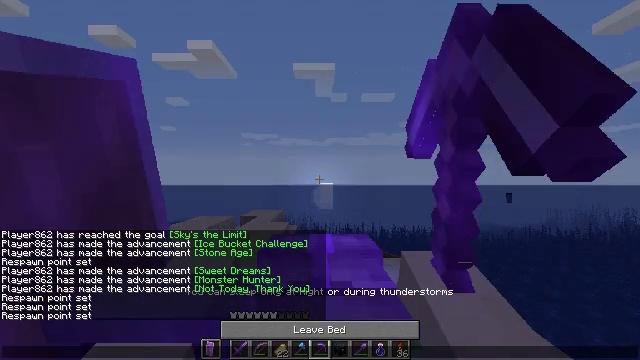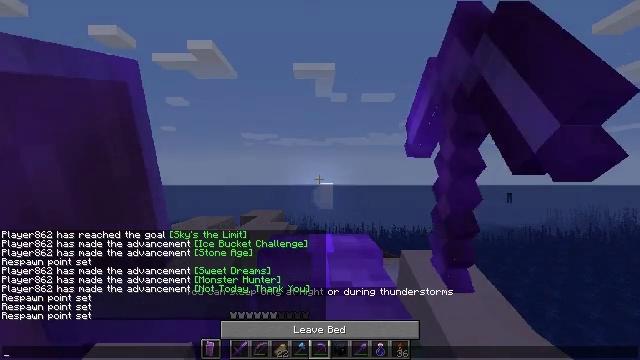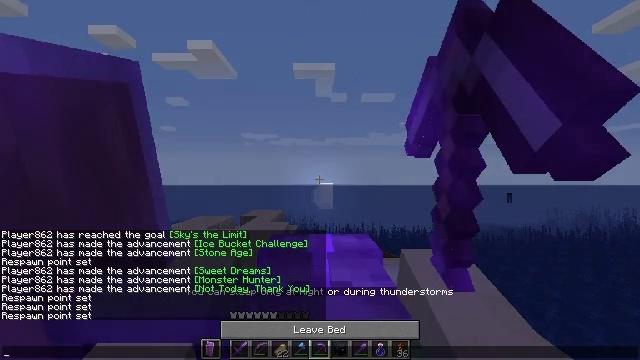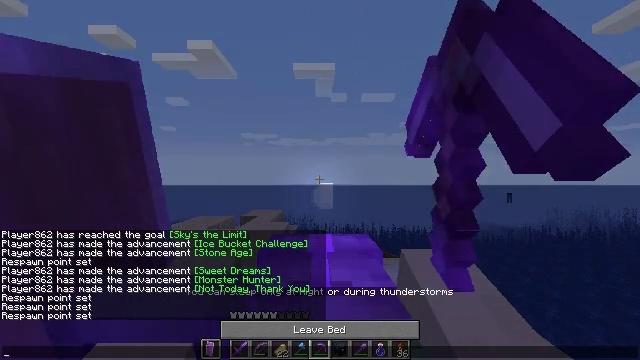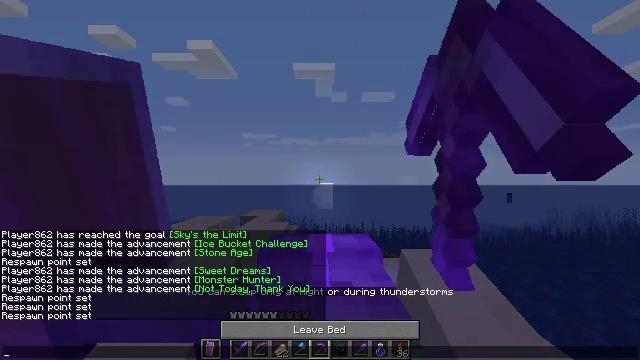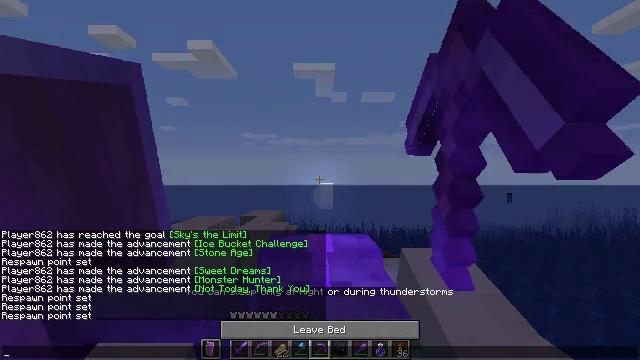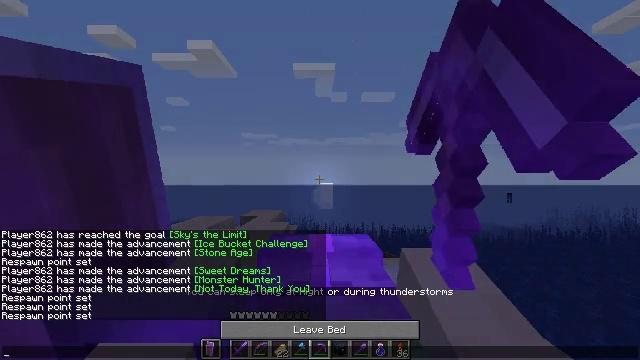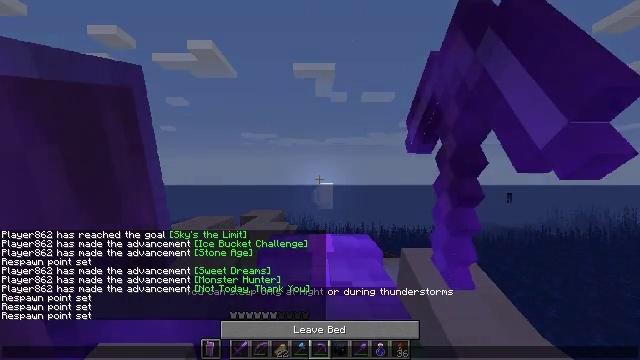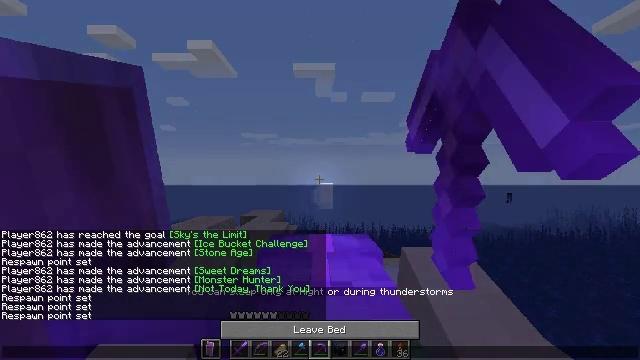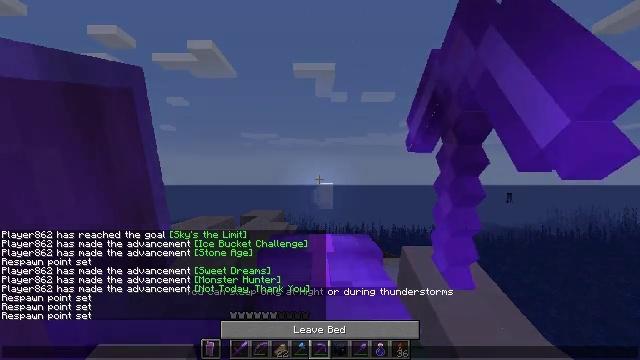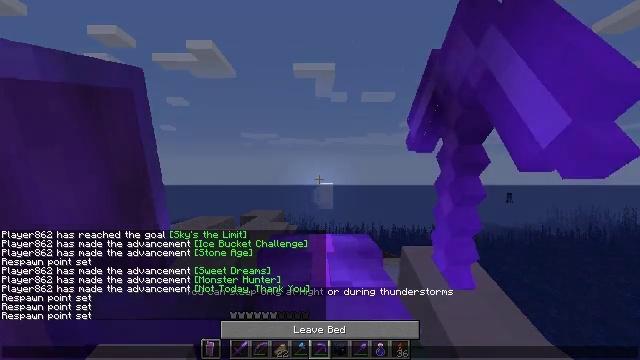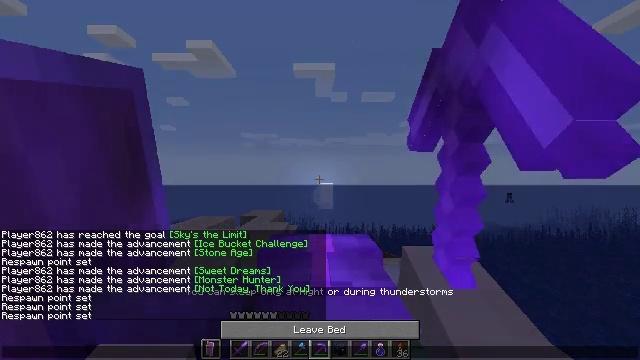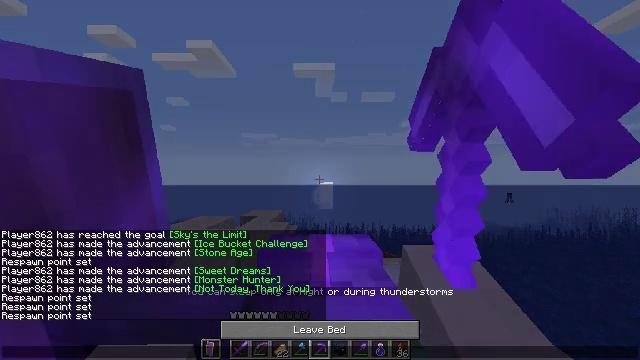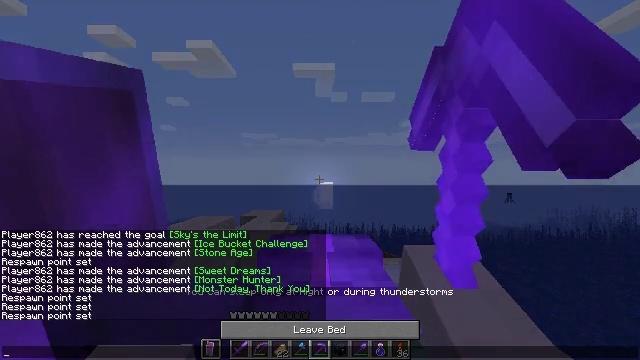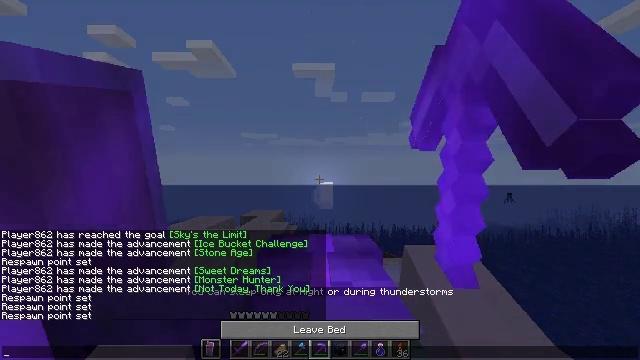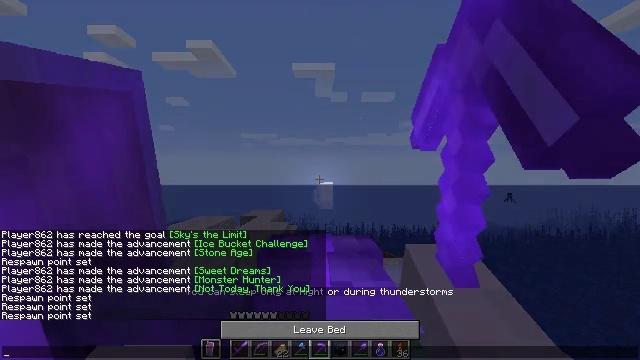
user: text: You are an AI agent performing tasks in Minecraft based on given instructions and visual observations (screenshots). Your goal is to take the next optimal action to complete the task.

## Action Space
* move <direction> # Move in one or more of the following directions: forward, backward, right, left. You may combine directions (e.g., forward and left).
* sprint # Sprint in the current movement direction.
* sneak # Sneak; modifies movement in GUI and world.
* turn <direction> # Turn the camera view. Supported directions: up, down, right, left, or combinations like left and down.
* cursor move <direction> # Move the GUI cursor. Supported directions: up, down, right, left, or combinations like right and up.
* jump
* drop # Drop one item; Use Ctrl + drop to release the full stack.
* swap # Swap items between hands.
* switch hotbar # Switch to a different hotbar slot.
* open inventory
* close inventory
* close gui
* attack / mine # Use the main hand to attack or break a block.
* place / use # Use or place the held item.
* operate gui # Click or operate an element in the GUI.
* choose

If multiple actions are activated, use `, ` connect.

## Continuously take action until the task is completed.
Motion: motion action
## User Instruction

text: Attack the white bed to collect it.
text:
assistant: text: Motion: no_op
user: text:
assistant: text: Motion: no_op
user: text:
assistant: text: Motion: no_op
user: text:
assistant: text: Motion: no_op
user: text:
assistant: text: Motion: no_op
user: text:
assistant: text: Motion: no_op
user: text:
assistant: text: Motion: no_op
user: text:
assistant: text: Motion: no_op
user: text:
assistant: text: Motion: no_op
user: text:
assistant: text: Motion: no_op
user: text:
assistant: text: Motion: no_op
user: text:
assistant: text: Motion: no_op
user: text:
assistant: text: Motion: no_op
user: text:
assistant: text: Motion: no_op
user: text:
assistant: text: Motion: no_op
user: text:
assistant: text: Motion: no_op
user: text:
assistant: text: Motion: no_op
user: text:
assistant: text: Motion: no_op
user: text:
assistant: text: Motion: no_op
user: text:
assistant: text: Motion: no_op
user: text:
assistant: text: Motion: no_op
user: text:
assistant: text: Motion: no_op
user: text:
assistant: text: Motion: no_op
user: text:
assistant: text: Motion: no_op
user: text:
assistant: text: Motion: no_op
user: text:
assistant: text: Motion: no_op
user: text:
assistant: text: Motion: no_op
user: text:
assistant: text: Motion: no_op
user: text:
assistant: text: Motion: no_op
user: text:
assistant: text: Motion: no_op